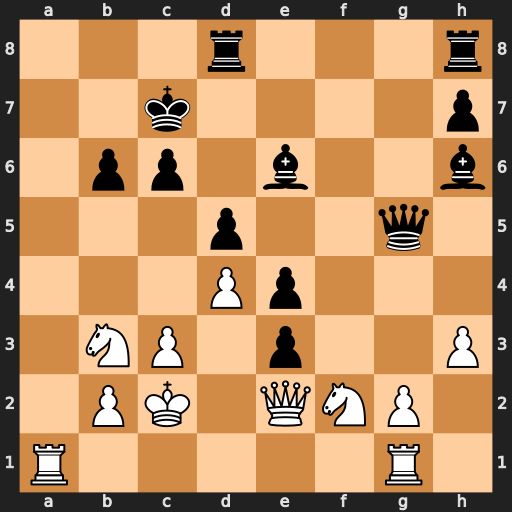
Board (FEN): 3r3r/2k4p/1pp1b2b/3p2q1/3Pp3/1NP1p2P/1PK1QNP1/R5R1
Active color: w
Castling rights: -
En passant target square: -
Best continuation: Ra7+ Kd6 Qa6 Bd7 Ng4